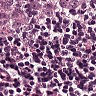
Metastatic tissue present: yes